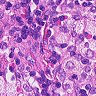
Metastatic tissue present: no